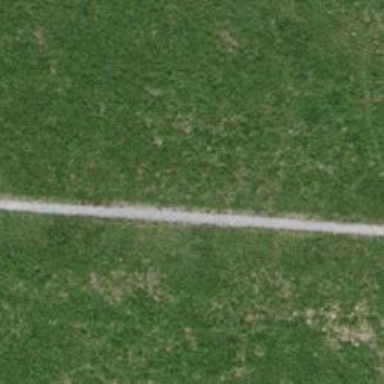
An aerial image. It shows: Path with fine gravel surface.